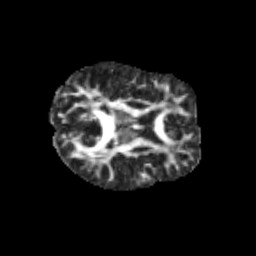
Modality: FA
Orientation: axial
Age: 11
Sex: female
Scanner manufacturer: siemens
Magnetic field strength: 3 T
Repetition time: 3.8 s
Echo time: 0.07 s